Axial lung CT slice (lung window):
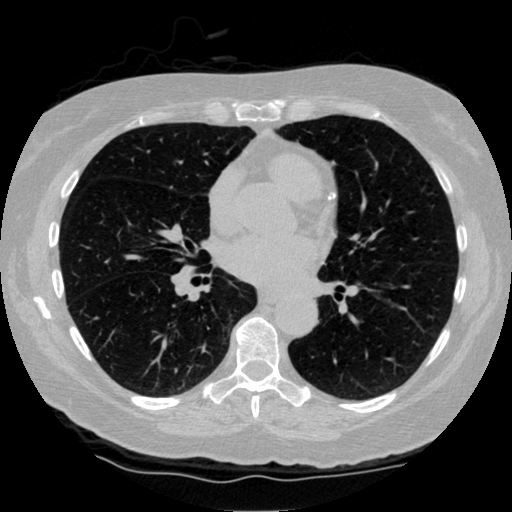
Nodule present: no